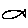
Label: fish